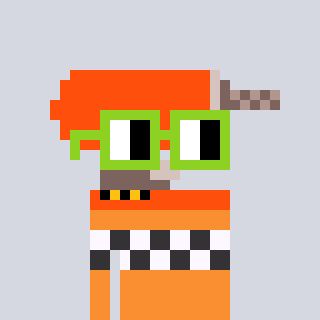
a pixel art character with square light green glasses, a drill-shaped head and a orange-colored body on a cool background